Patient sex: M
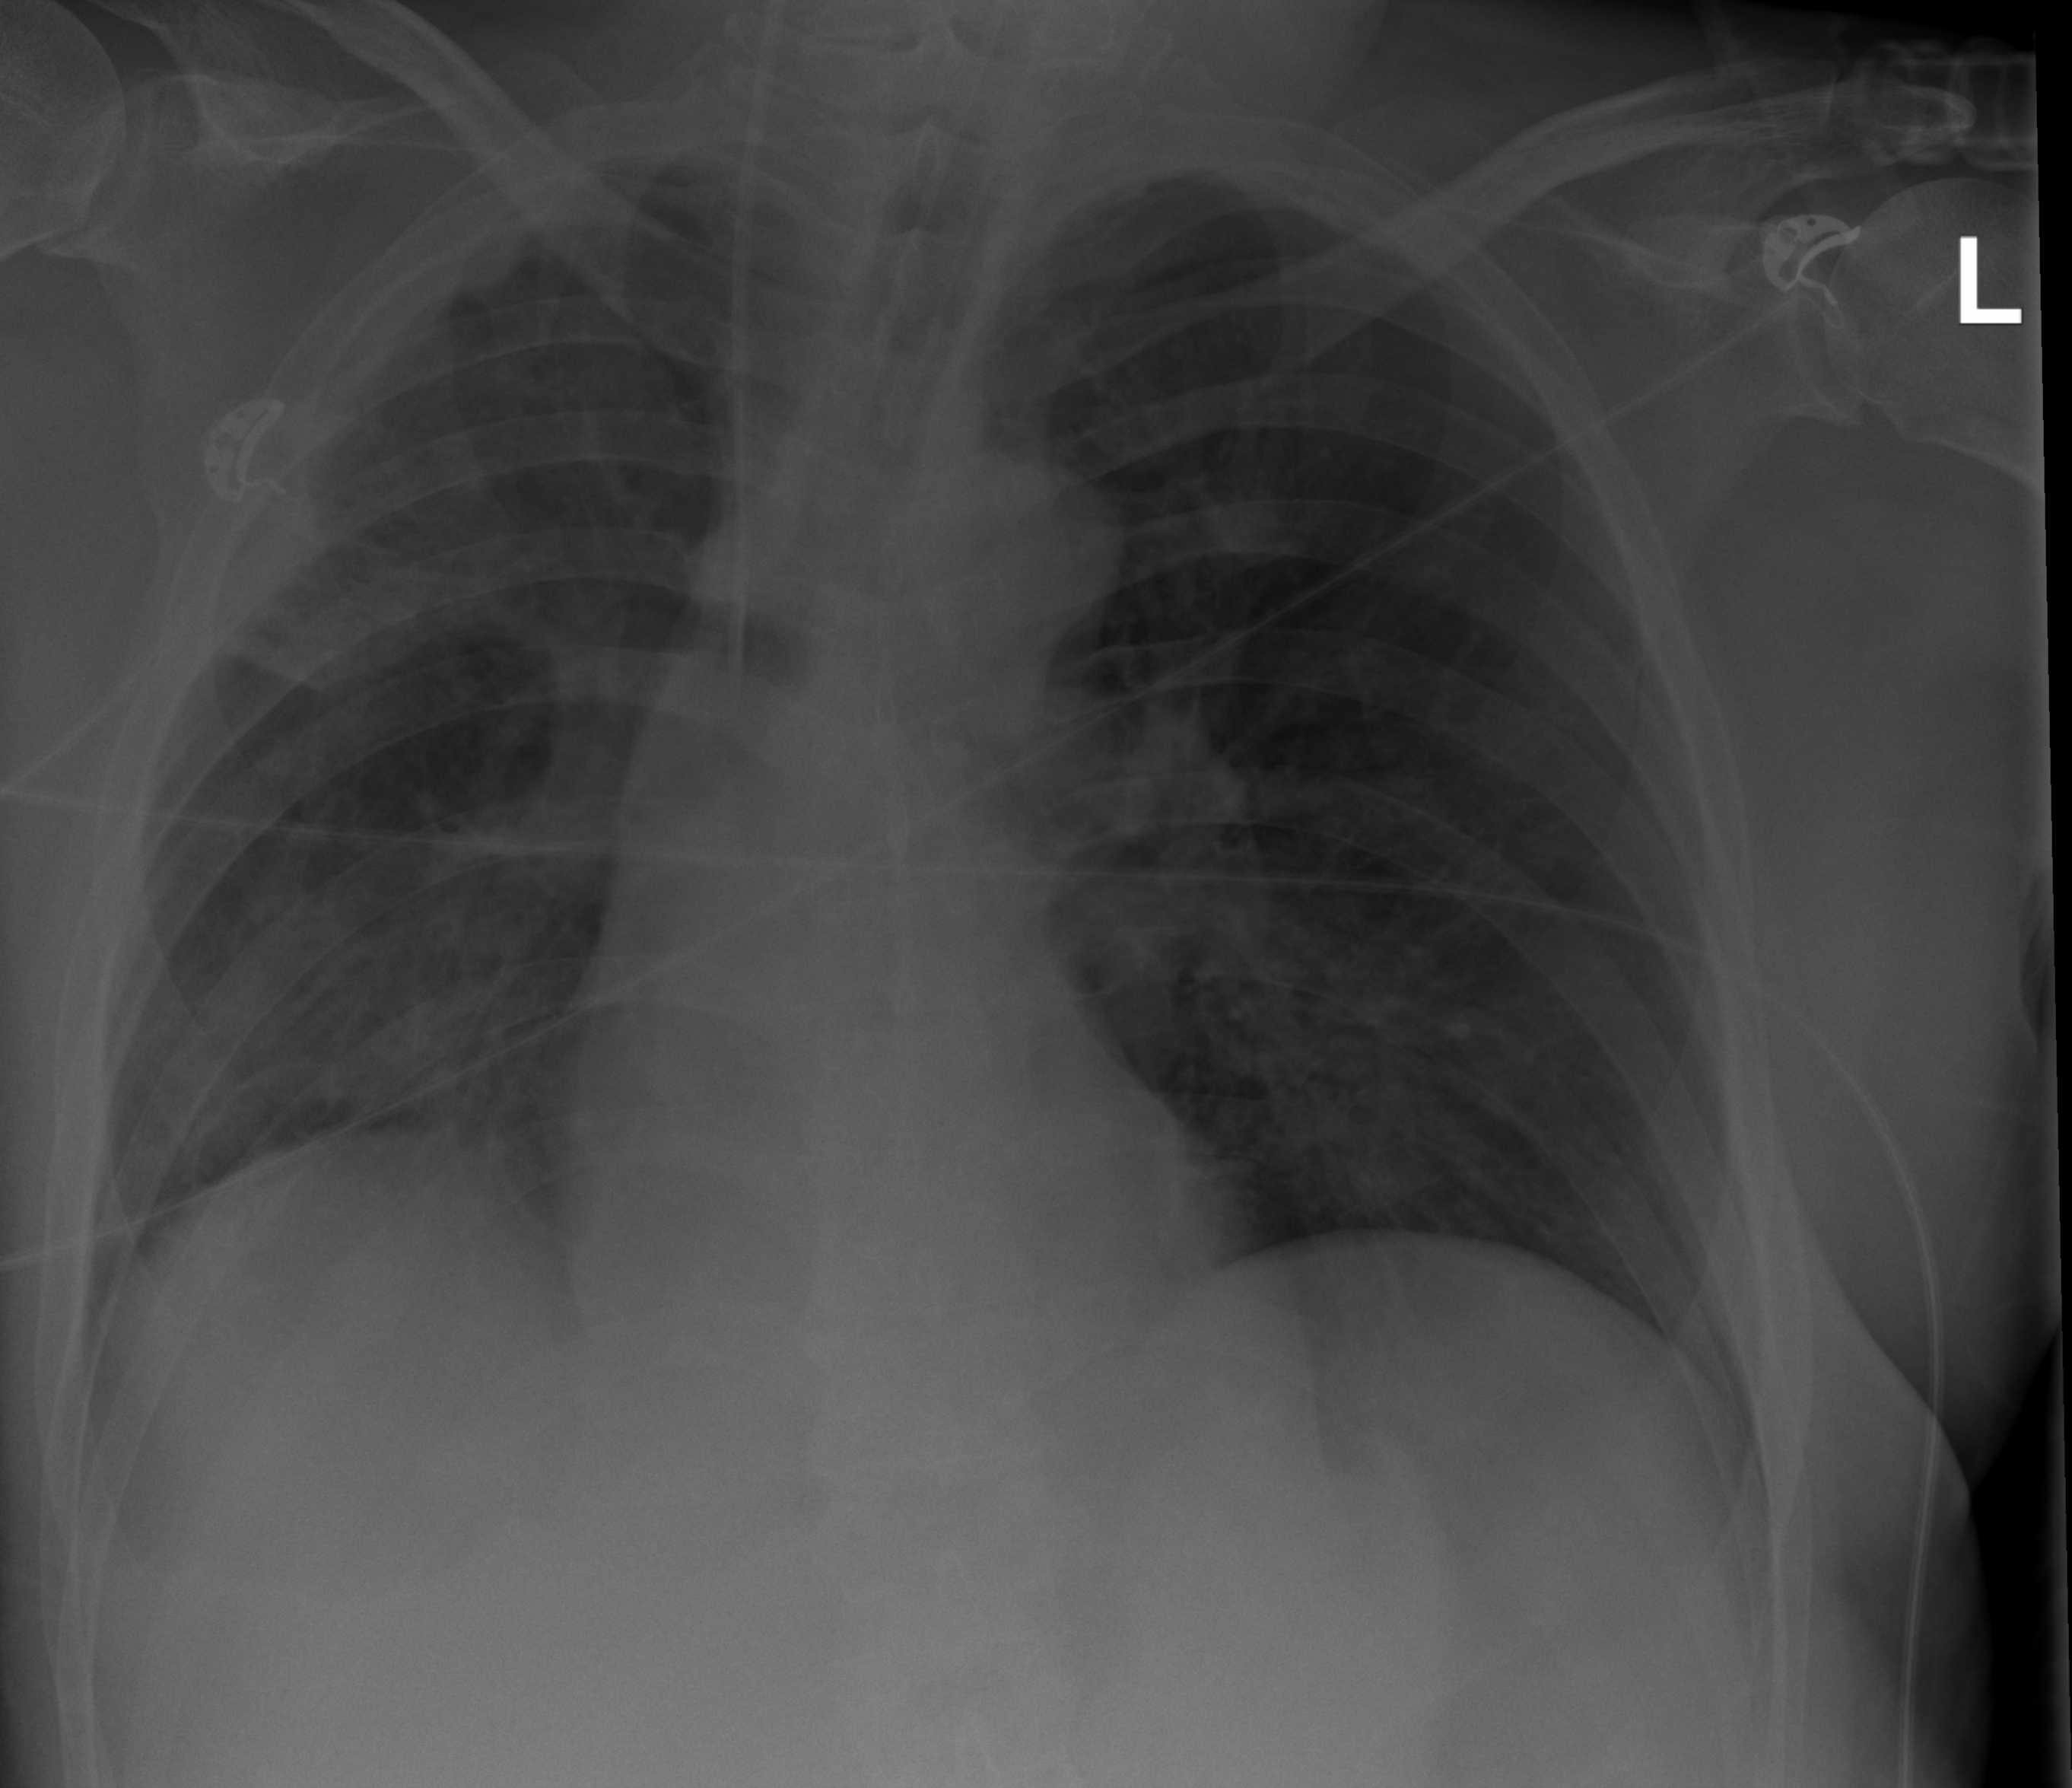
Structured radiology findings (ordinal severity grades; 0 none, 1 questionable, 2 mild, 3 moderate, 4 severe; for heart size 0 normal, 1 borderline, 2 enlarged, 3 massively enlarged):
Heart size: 0
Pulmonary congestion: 0
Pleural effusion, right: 1
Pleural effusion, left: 0
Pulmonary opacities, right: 1
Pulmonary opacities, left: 0
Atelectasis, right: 2
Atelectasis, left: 0